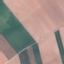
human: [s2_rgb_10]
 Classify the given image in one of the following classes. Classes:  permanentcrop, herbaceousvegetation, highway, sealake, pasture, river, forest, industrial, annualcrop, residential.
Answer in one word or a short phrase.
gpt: AnnualCrop